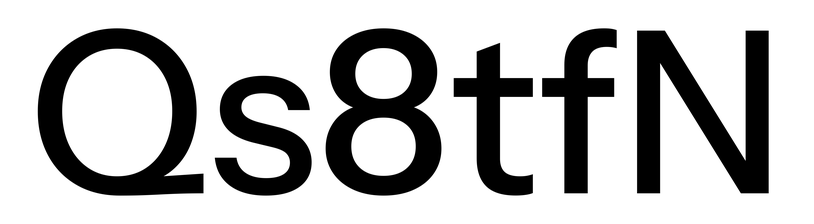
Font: InstrumentSans_Medium